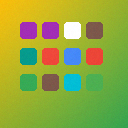
Screen state: on